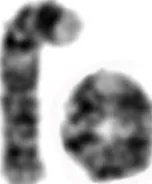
Karyotype analysis. (A): Partial G-banded karyotype of peripheral blood lymphocytes showing a normal chromosome 4 and ring chromosome 4.
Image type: pathology (fish)